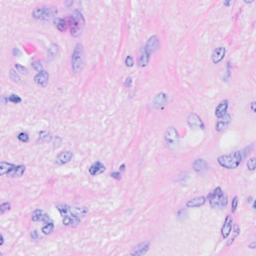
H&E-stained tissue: Breast